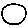
Label: circle